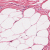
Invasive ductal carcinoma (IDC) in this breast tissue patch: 0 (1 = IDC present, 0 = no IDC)